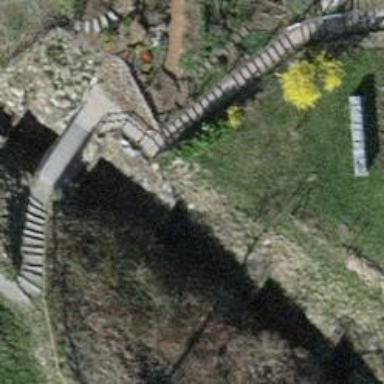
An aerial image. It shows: Set of steps made of paving stones.